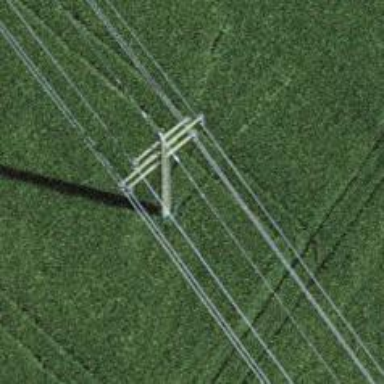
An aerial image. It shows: Power line in the image.